Question: I have a case in which i have to show the content horizontally with 'overflow-x:scroll;'.
Now in this <URL>, where user can scroll horizontally and see the content.

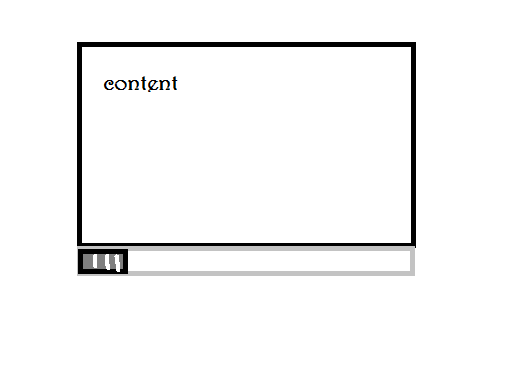
Answer: You need to define an inner container for your second block and give it a width.
'''
<div class="test2"><div>dfdsfdsfds</div></div>
'''
and
'''
.test2 div {
width: 600px;
}
'''
<URL>
The reason for this is that by default, when test reached it's width it will word wrap whereas within the y-axis it will just increase the height of the container (if allowed). You could just set white-space to nowrap but then you'd end up with the longest single line of text in the world :)